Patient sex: M
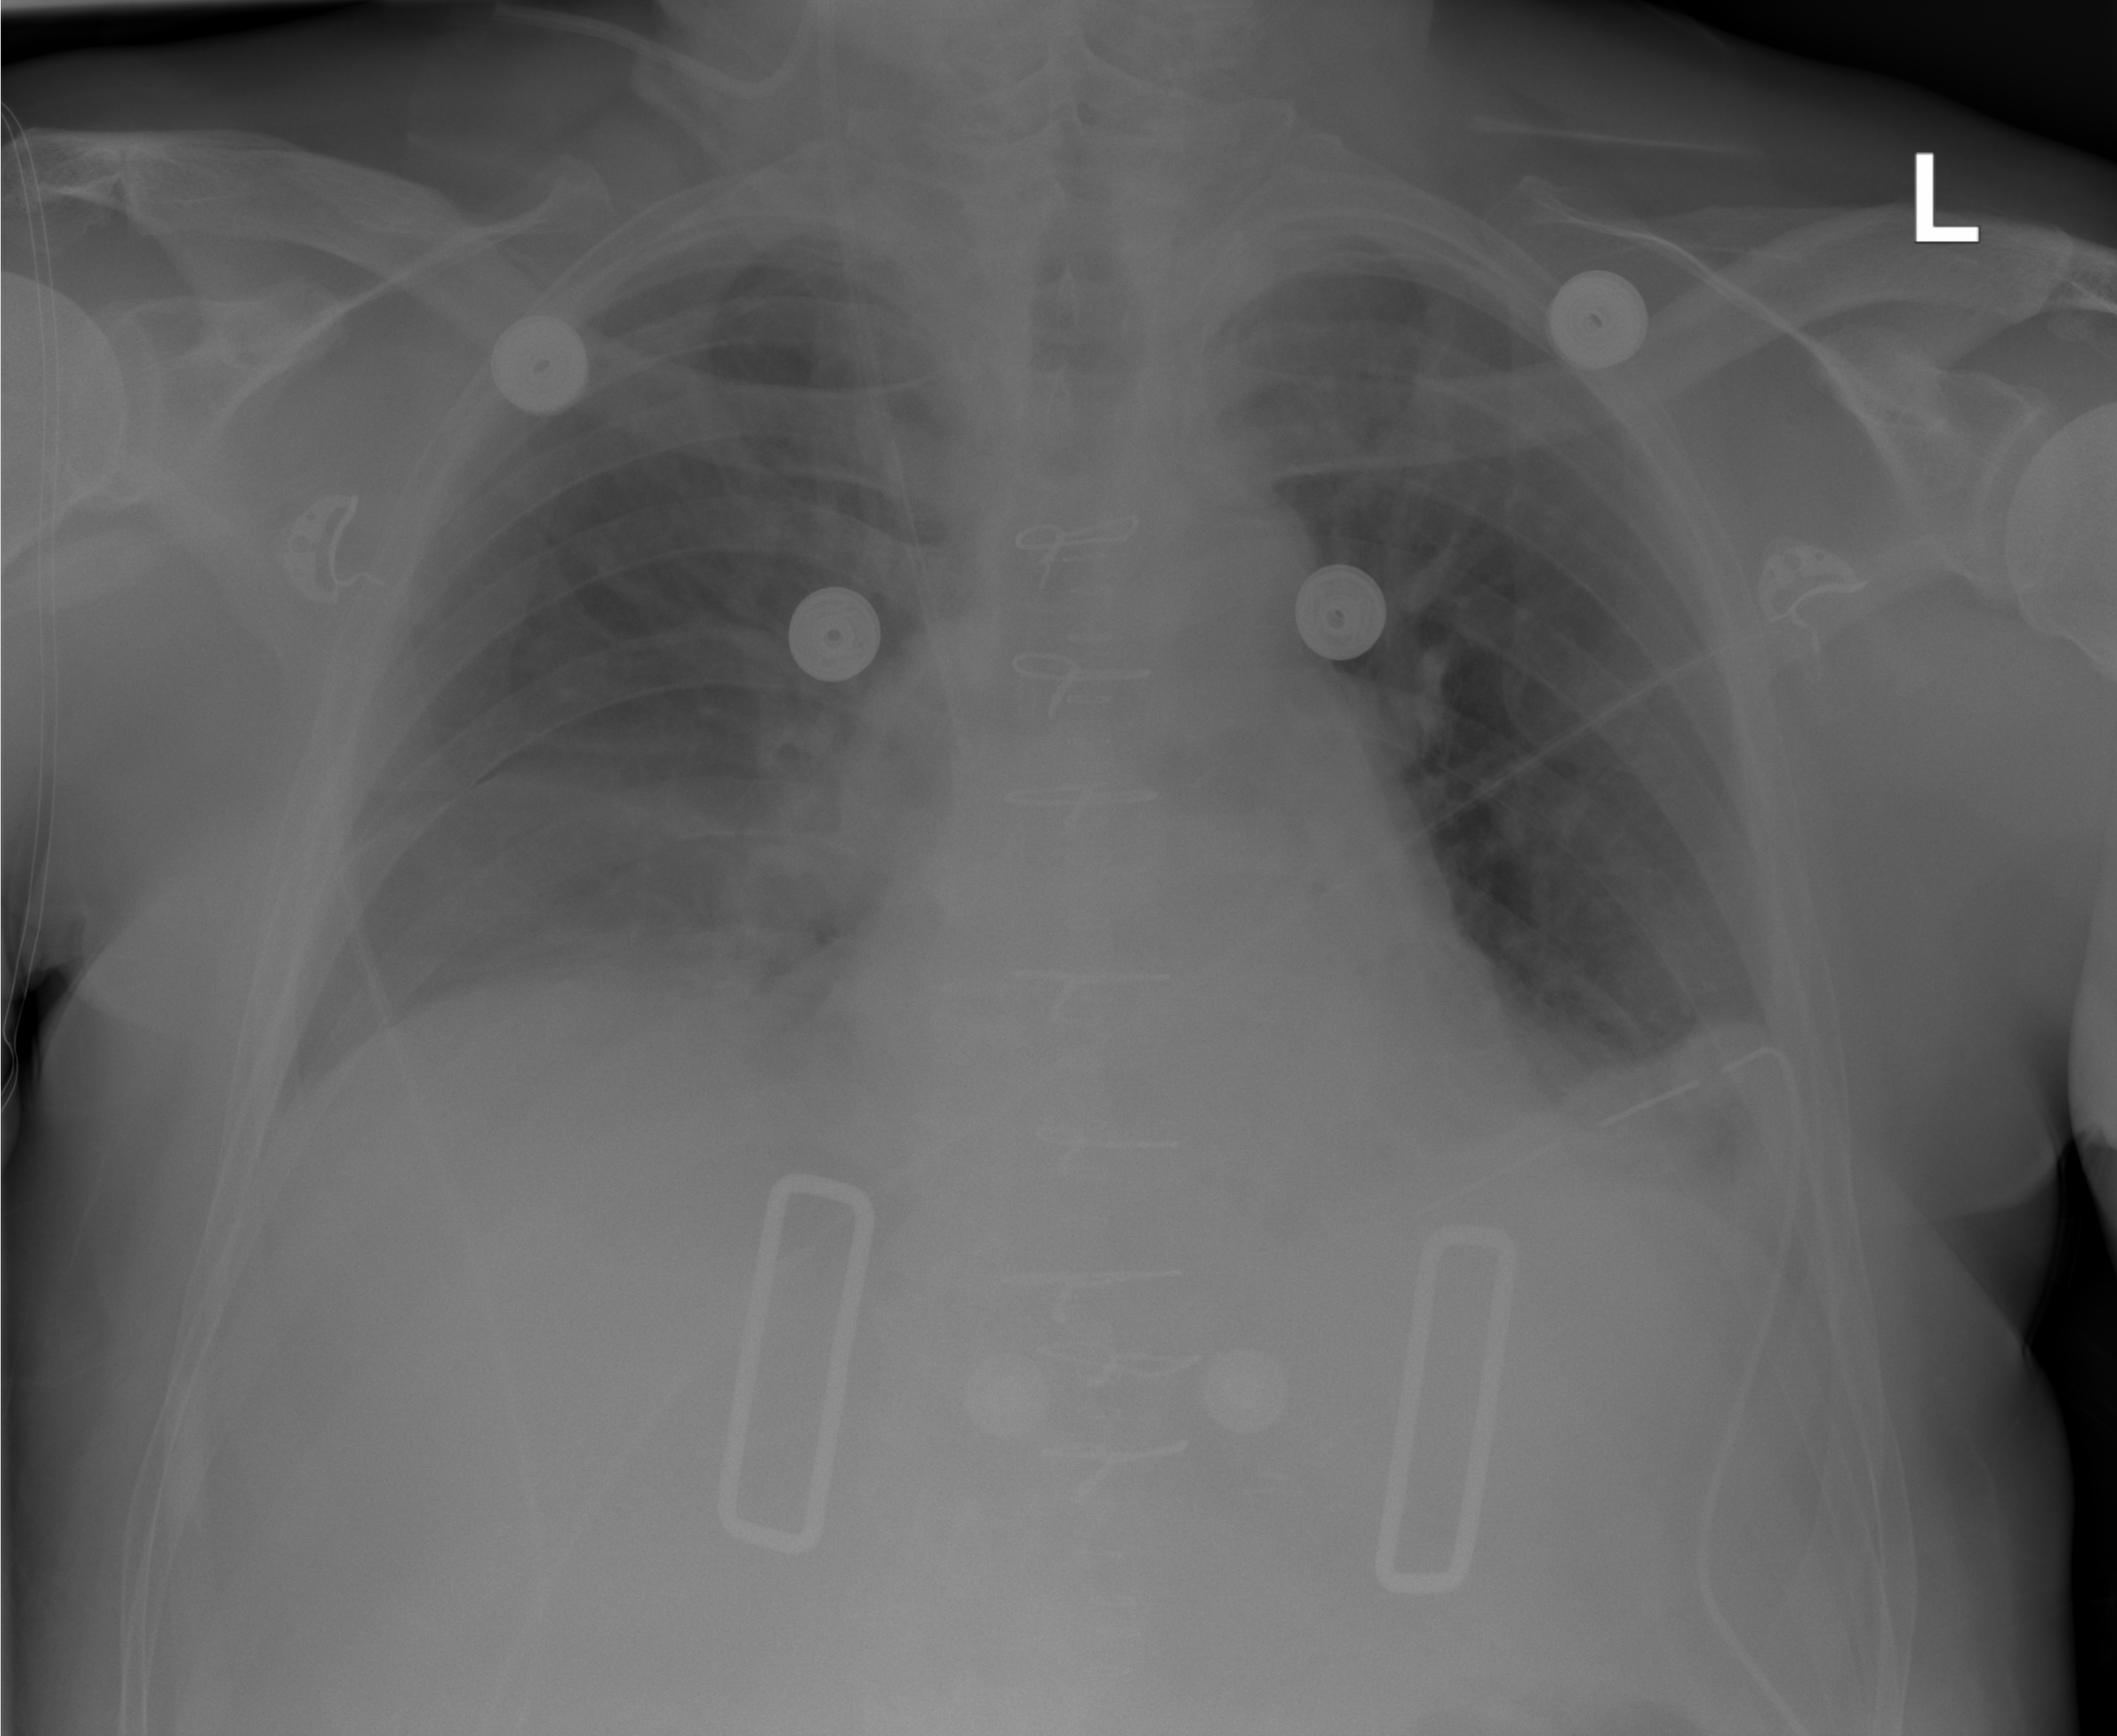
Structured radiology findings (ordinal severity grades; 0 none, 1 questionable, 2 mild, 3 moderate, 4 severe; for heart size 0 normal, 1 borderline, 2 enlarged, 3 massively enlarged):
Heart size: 0
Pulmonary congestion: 1
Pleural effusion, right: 1
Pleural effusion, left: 0
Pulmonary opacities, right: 0
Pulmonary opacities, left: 0
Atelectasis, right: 0
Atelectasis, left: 2